Interaction volume radius: 10 \u00c5
Interaction volume height: 10 \u00c5
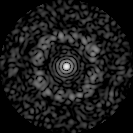
Disorder parameter: 0.8376